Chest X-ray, AP view. Patient: 41 years old, sex F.
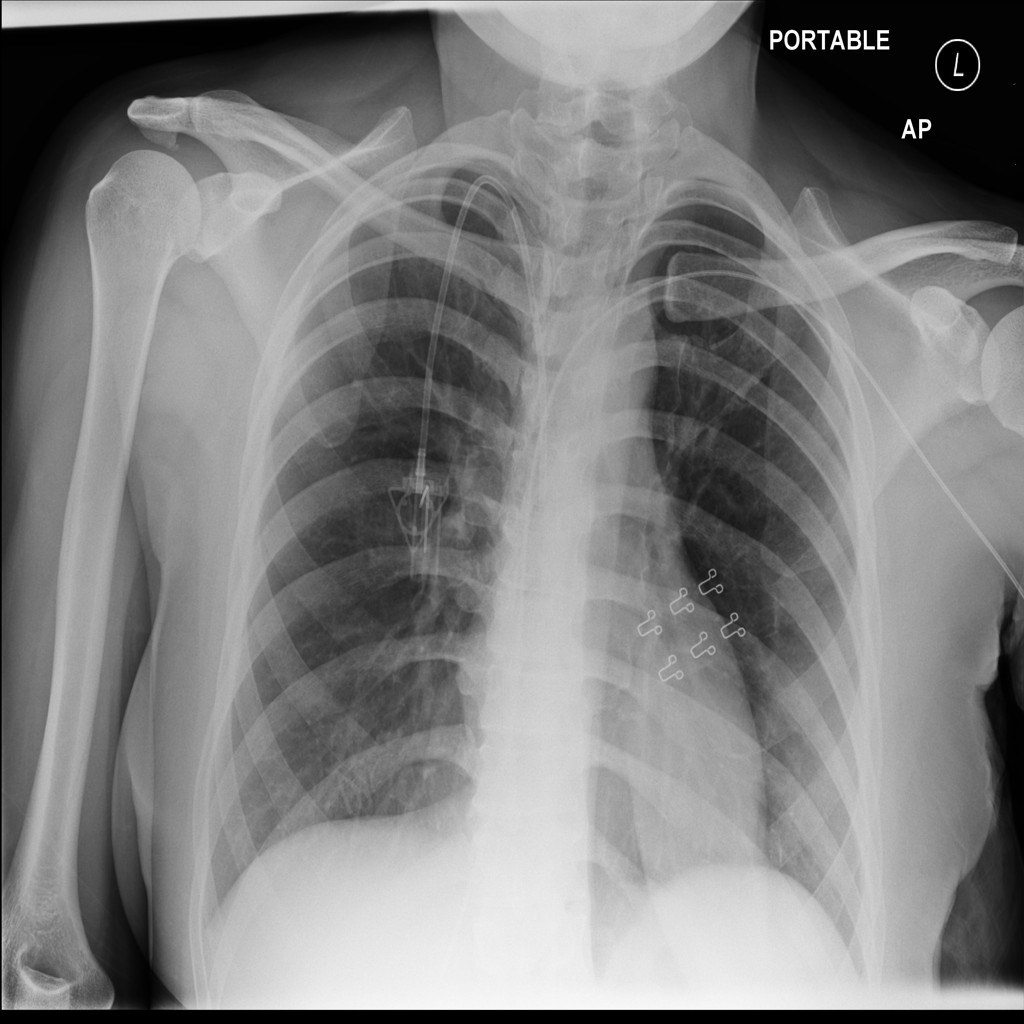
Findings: No Finding